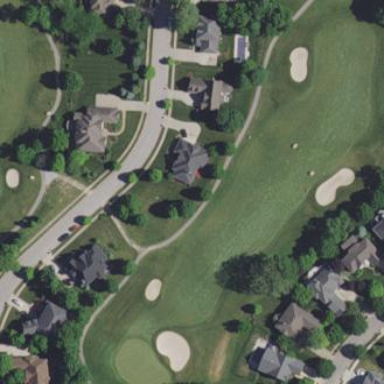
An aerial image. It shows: Golf fairway surrounded by grass.